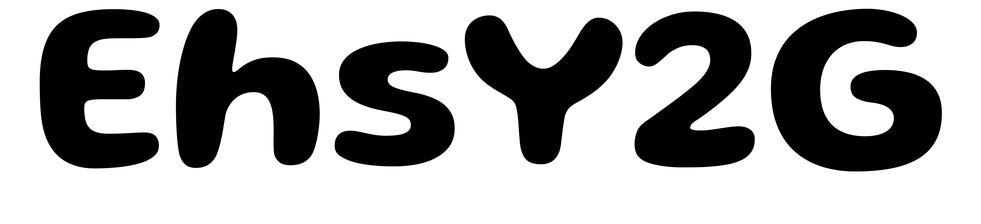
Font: Gluten_SemiBold